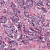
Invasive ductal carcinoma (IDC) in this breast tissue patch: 1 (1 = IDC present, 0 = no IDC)